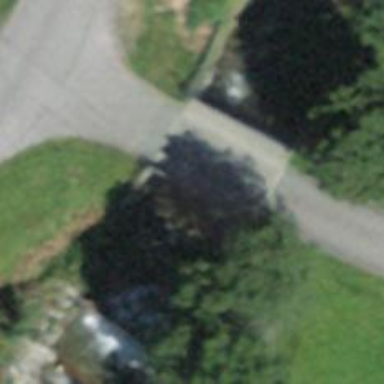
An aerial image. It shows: Culvert tunnel.